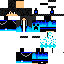
A male human skin with dark skin, wearing black long hair dressed in a blue hoodie and black pants, featuring a closed mouth.